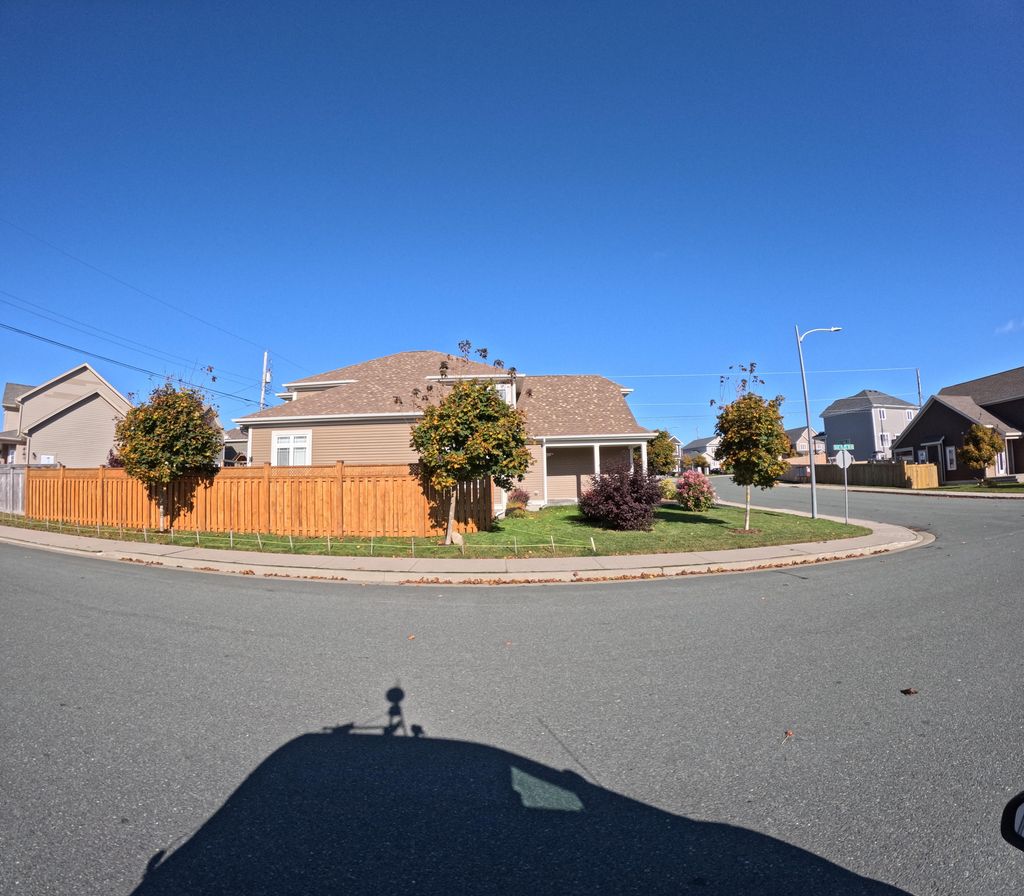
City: st_johns